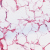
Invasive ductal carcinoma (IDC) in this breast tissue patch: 0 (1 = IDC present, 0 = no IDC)